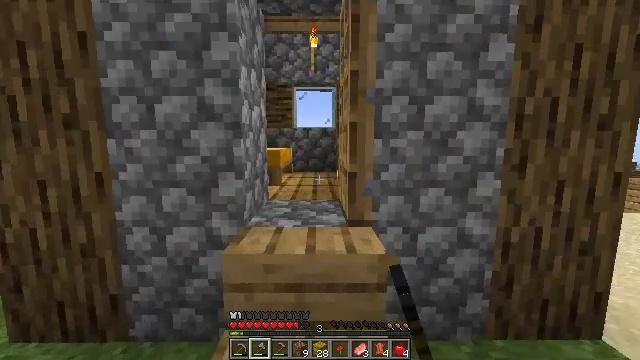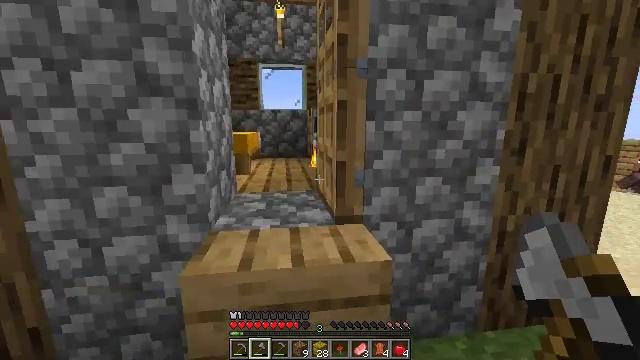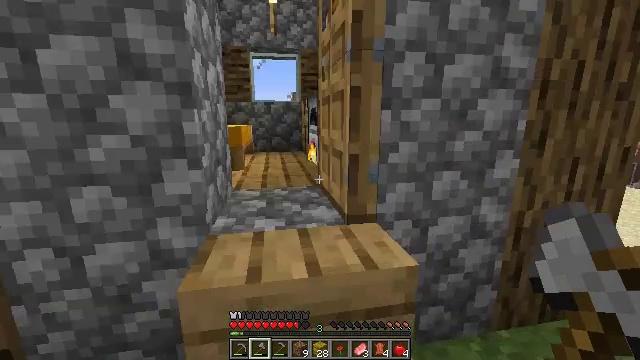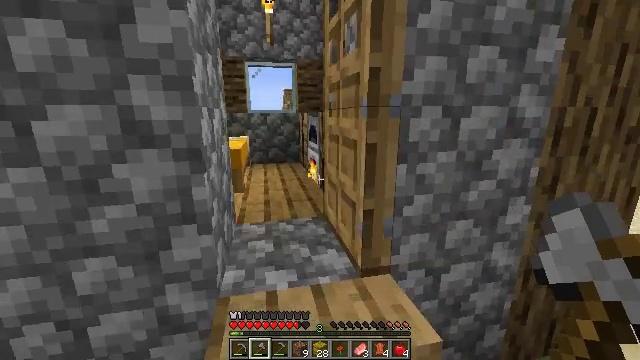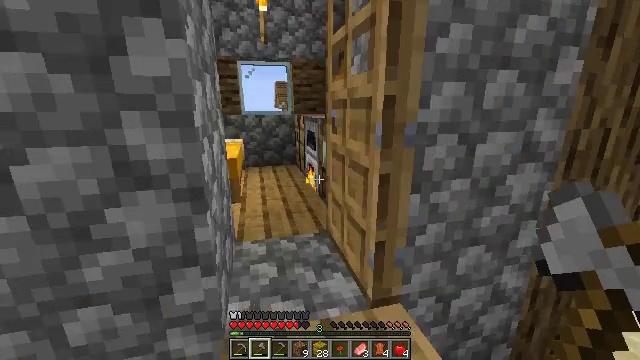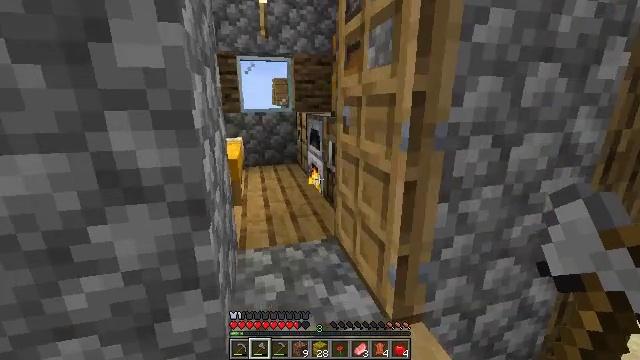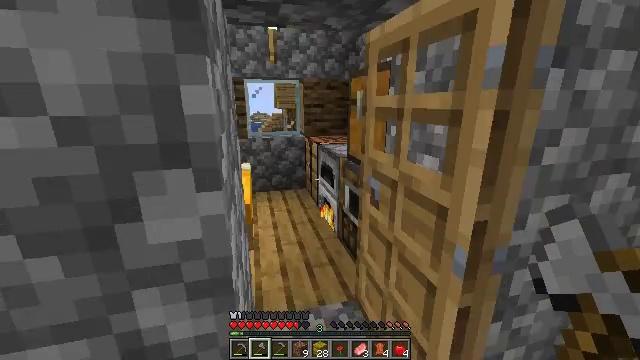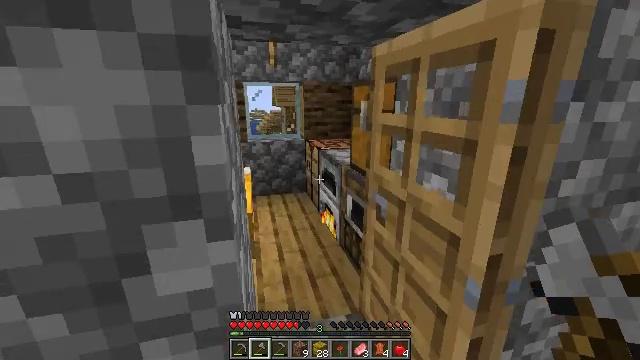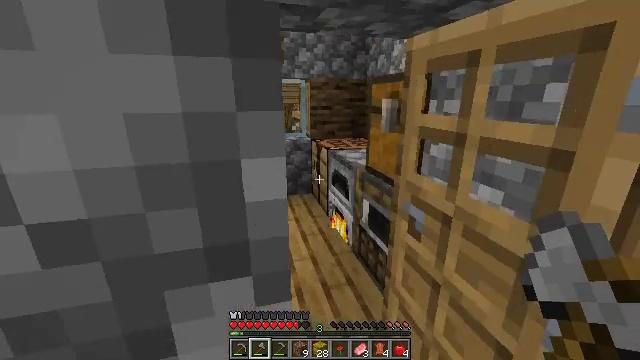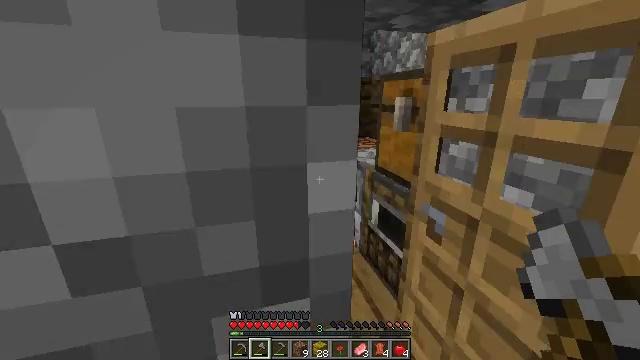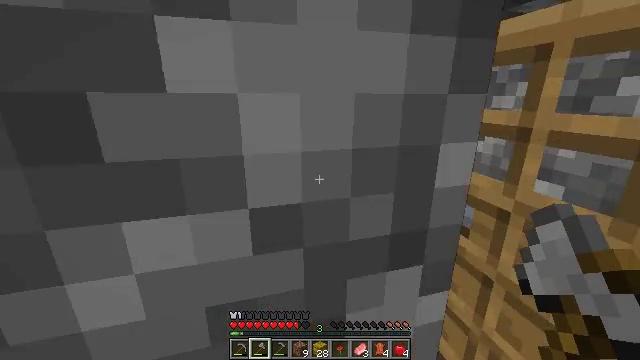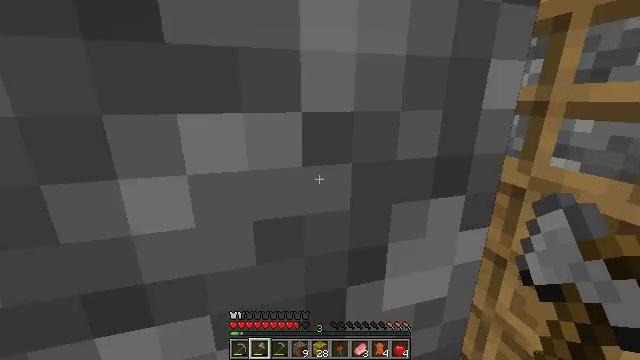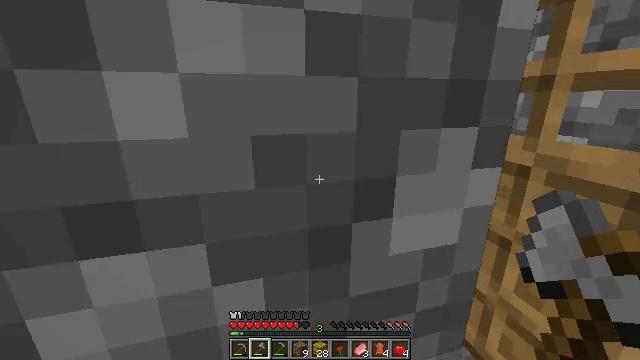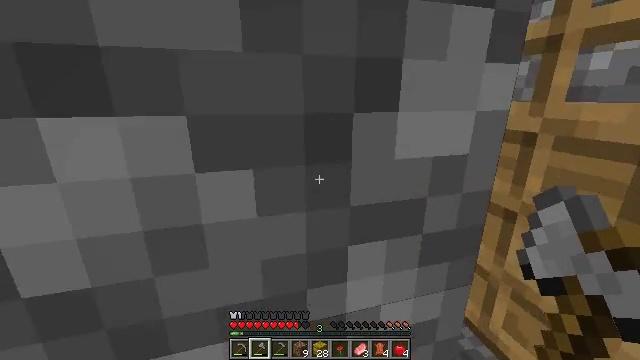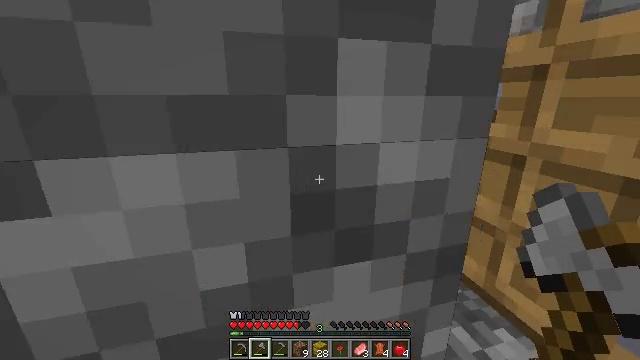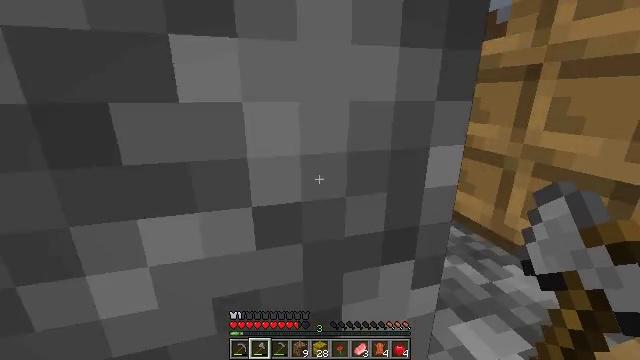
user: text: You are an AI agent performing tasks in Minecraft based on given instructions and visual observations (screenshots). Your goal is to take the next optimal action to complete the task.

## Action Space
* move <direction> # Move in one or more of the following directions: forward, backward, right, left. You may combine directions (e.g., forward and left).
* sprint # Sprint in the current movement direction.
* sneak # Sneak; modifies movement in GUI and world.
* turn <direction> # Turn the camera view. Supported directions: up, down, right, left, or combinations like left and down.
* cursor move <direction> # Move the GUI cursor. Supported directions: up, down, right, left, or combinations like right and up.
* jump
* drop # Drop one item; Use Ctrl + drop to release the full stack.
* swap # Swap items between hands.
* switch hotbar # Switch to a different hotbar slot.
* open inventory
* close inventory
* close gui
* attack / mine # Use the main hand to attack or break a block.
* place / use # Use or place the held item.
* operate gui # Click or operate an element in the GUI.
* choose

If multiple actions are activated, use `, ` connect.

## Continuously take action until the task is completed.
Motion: motion action
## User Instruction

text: craft item air
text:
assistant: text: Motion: move forward and move left, turn right and down
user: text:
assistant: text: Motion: move forward and move left, turn right and down
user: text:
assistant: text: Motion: move forward and move left, turn right and down
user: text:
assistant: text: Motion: move forward, turn right and down
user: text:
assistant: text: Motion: move forward and move left
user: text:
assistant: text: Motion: move forward and move left
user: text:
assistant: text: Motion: move forward and move left
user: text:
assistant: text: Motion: move forward and move left
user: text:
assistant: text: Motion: move left
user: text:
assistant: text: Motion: no_op
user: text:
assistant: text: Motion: no_op
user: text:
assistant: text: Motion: move right
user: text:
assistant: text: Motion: move right
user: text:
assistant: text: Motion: move forward and move right
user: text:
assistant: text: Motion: move forward and move right
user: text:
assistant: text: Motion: move forward and move right, turn left
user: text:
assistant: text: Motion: move forward and move right, turn left
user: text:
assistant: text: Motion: move forward and move right, sprint, turn left
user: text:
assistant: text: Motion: move forward and move right, sprint
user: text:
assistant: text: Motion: move forward, sprint
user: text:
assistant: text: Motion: move forward, sprint
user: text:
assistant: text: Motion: move forward, sprint
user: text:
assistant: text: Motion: move forward and move right, sprint
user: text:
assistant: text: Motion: move forward and move right, sprint
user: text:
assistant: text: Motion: move forward and move right, sprint, turn right
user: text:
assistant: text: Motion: move forward and move right, sprint, turn right
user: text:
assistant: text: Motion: move forward and move right
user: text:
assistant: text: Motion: move forward and move right
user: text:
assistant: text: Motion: move forward and move right
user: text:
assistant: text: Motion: move forward and move right, sprint, jump